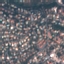
Label: Residential